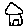
Label: house